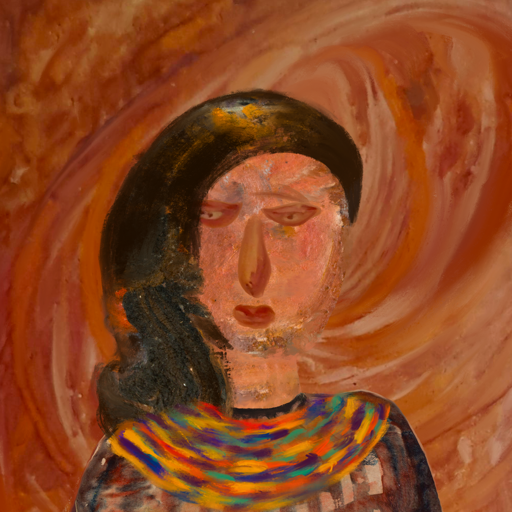
Background: Pious_Lady, Head And Neck Front: Boggyland, Face Front: Pious_Lady, Bust: Orphan, Hair Front: Gypsy_Queen, Head Accessory: Blank, Second Necklace: An_Impression_2, Necklace: Blank, Baby: Blank